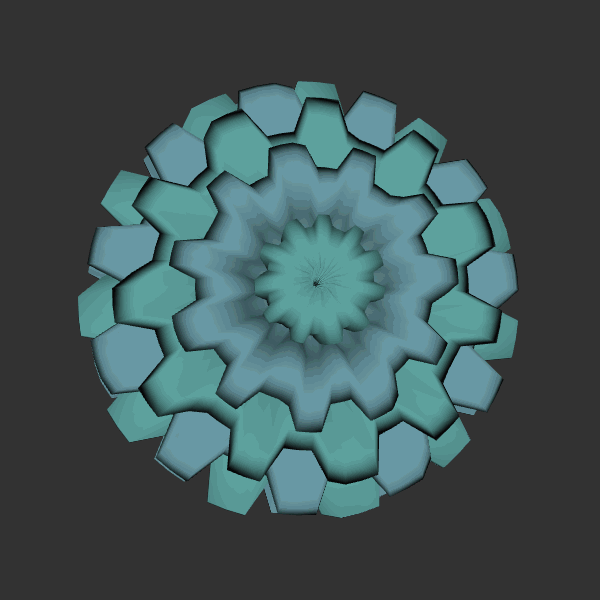
Background: dark